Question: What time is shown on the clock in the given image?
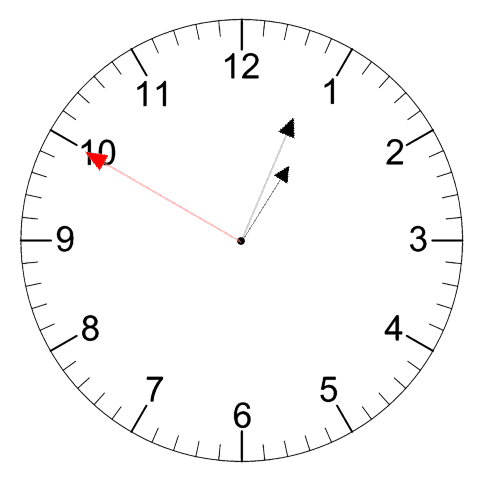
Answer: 01:03:50